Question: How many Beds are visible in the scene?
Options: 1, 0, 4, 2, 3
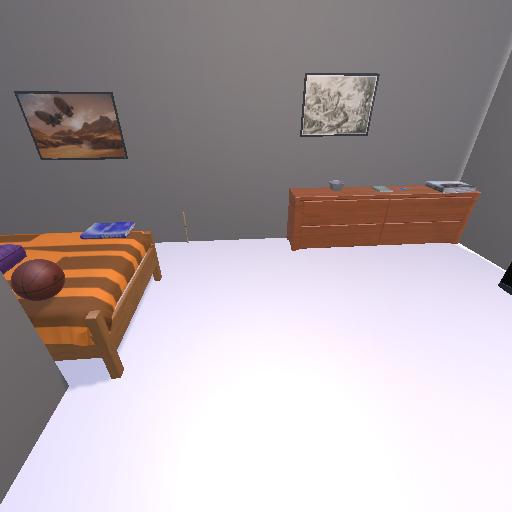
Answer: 1